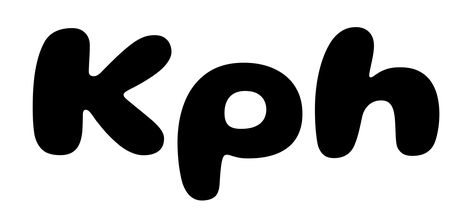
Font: Gluten_Bold